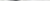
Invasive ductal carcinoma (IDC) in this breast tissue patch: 0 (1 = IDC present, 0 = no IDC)